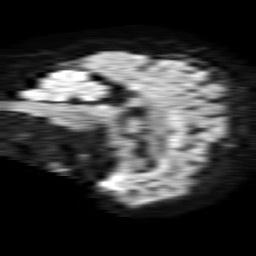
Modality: TRACE
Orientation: sagittal
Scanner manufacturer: philips
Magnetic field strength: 1.5 T
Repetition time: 4.6 s
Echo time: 0.08941 s